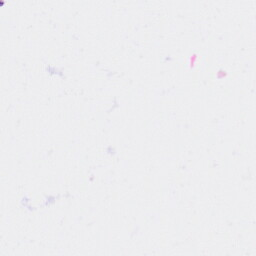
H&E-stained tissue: Kidney